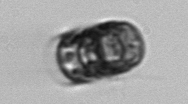
Label: Paralia_sulcata